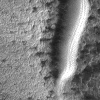
Atmospheric dust classification: not_dusty